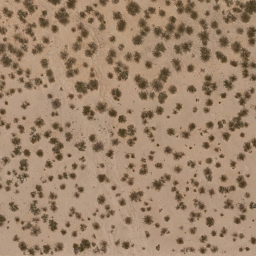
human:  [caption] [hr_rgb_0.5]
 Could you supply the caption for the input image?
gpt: Lots of plants scattered on the ground. .

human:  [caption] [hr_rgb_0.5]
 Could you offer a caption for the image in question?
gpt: There are some grey plants scattered on the ground .

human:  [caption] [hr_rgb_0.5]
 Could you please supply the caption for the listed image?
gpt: This is a chaparral .

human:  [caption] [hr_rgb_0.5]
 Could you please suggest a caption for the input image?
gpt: Lots of plants scattered in the loess ground. .

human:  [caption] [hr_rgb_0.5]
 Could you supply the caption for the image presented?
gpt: Some grey plants are scattered in the loess ground .